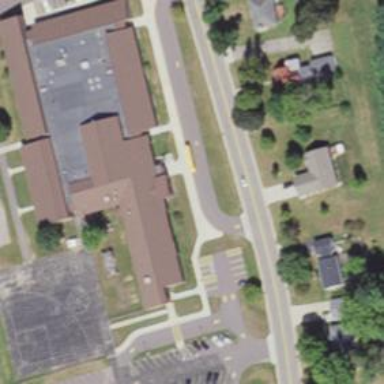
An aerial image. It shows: School.